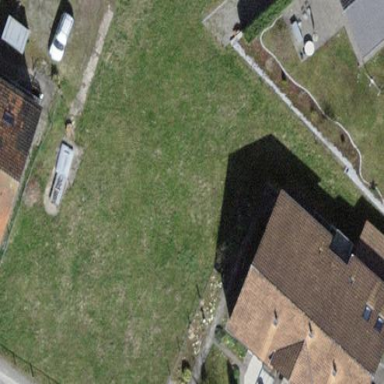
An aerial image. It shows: Simple house.